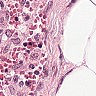
Metastatic tissue present: no